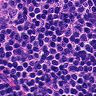
Metastatic tissue present: no